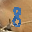
Label: 8